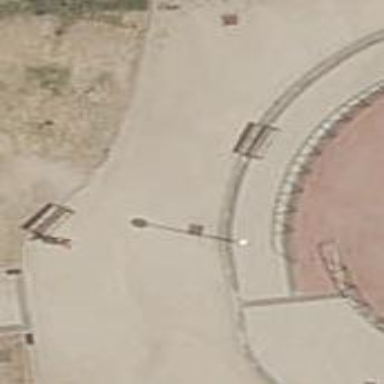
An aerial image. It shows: Brown bench.